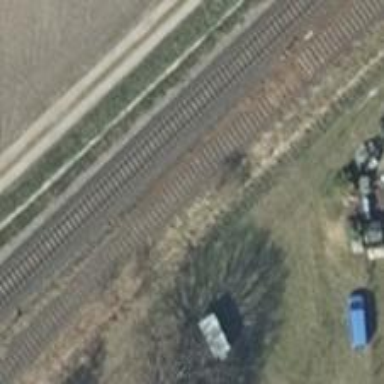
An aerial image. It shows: Railway signal.